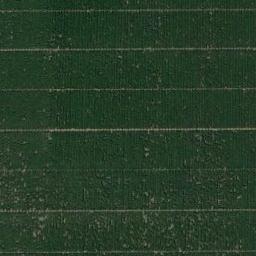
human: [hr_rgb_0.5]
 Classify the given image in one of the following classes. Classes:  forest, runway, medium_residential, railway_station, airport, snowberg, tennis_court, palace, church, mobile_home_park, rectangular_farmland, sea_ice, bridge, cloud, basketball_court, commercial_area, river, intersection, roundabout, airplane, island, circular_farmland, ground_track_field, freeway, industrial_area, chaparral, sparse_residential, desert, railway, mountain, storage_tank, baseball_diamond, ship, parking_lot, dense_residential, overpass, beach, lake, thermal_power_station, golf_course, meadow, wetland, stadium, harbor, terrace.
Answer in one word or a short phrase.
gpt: rectangular_farmland